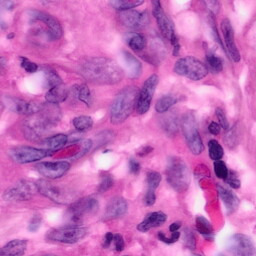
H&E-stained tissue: Pancreatic